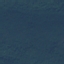
Label: Forest